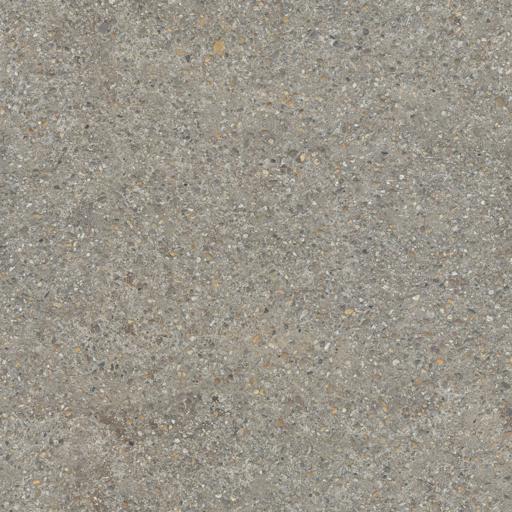
Tags: concrete rough